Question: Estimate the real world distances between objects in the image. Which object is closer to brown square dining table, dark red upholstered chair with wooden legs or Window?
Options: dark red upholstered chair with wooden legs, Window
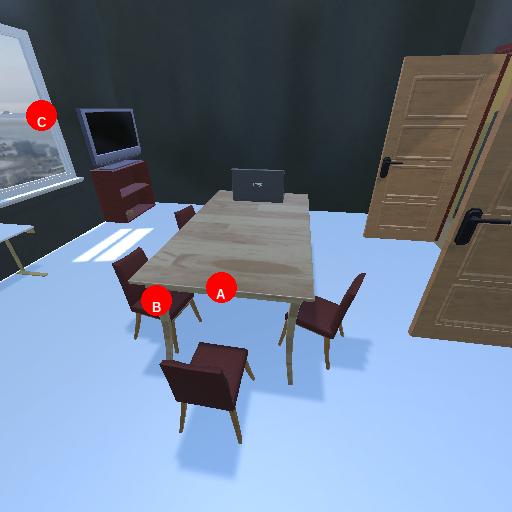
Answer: dark red upholstered chair with wooden legs